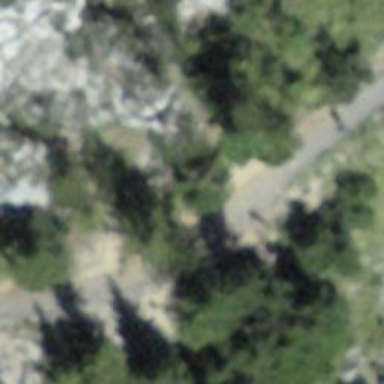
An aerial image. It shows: Natural cliff.